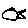
Label: fish